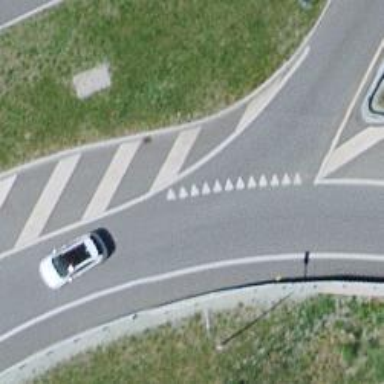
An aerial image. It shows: Asphalt road that is secondary route leading to roundabout.